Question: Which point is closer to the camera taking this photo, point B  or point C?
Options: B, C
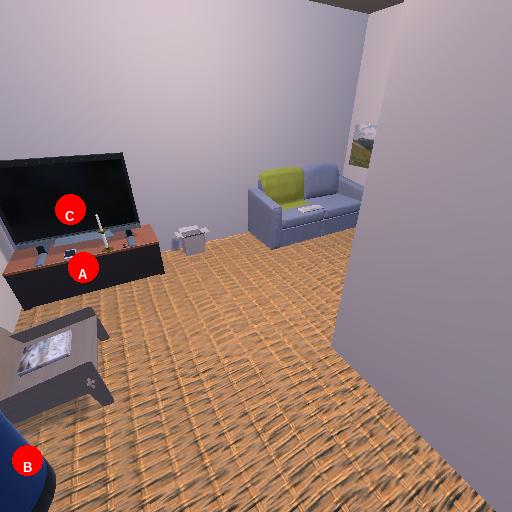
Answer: B